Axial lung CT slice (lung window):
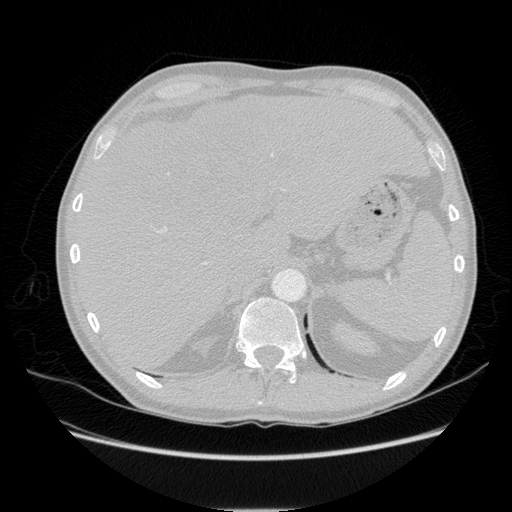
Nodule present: no